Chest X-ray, PA view. Patient: 24 years old, sex M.
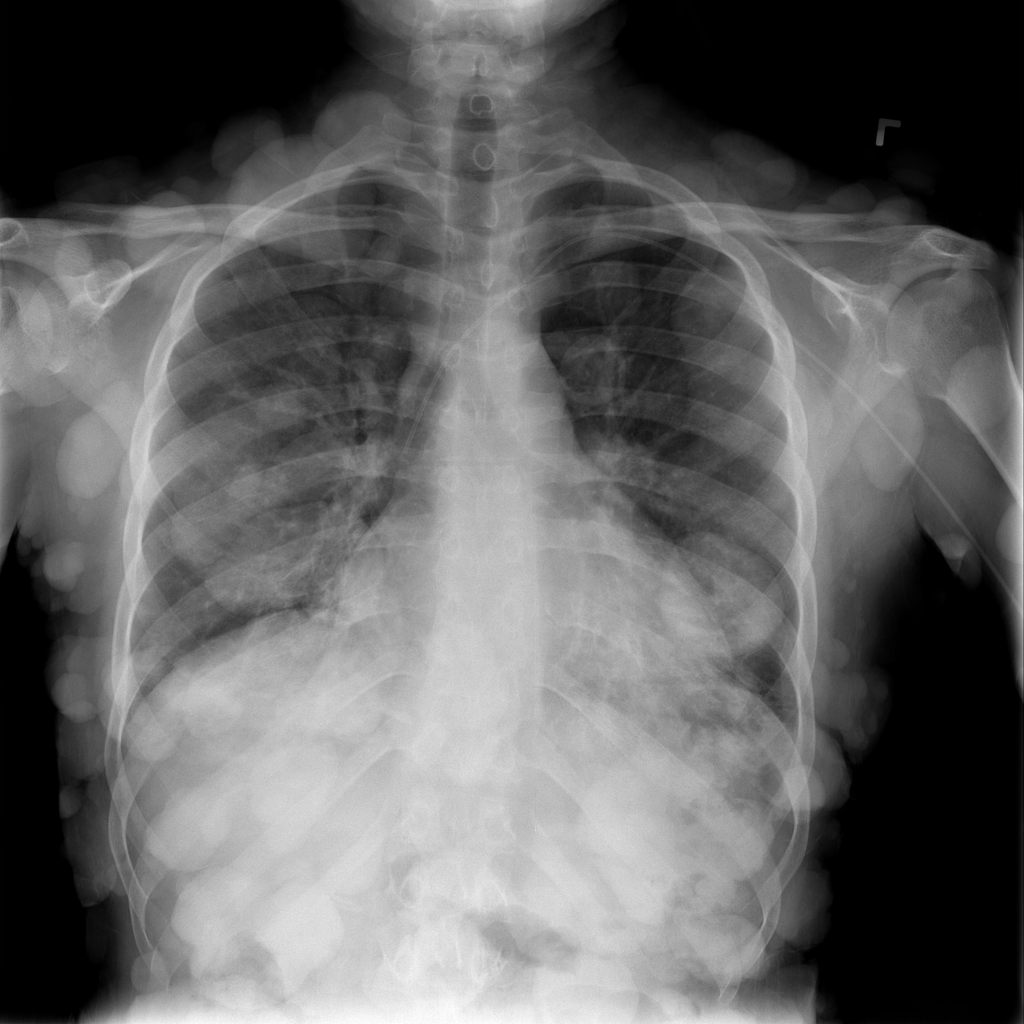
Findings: Infiltration, Mass